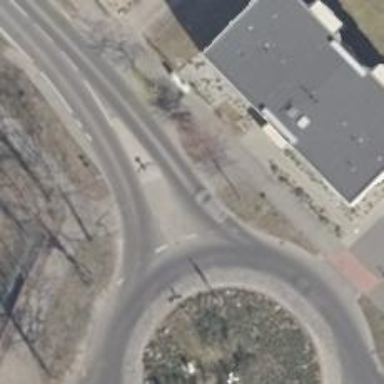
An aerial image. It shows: Unmarked road crossing.